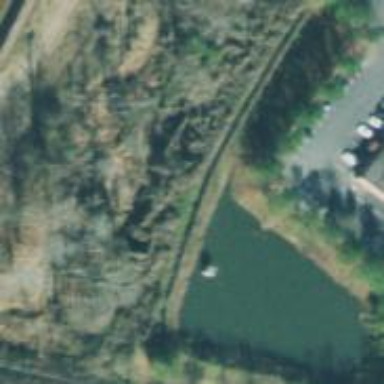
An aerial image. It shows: Retention basin containing natural water.